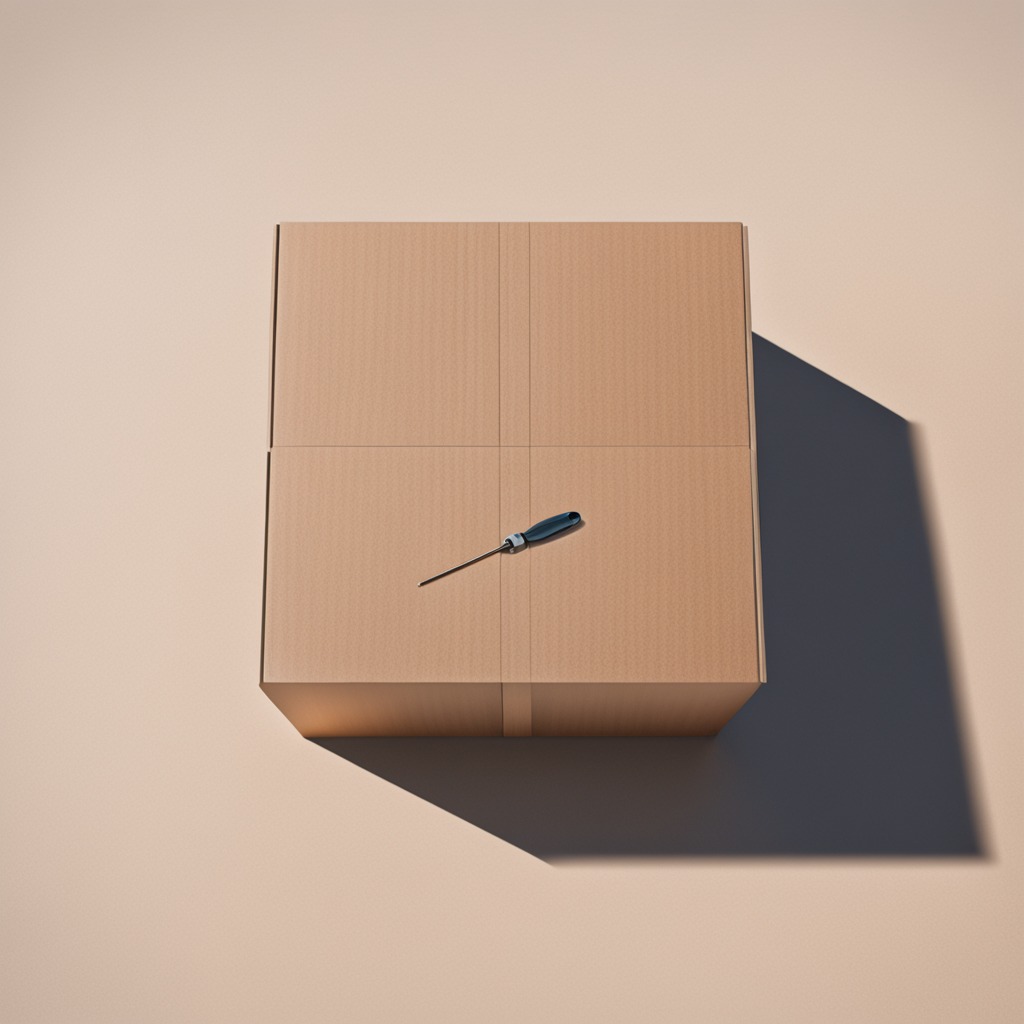
A screwdriver lies on a cardboard box surface in an outdoor workshop during daytime bright natural light soft shadows slightly creased but